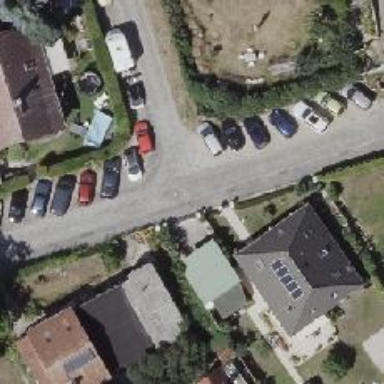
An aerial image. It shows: Residential road.